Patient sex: M
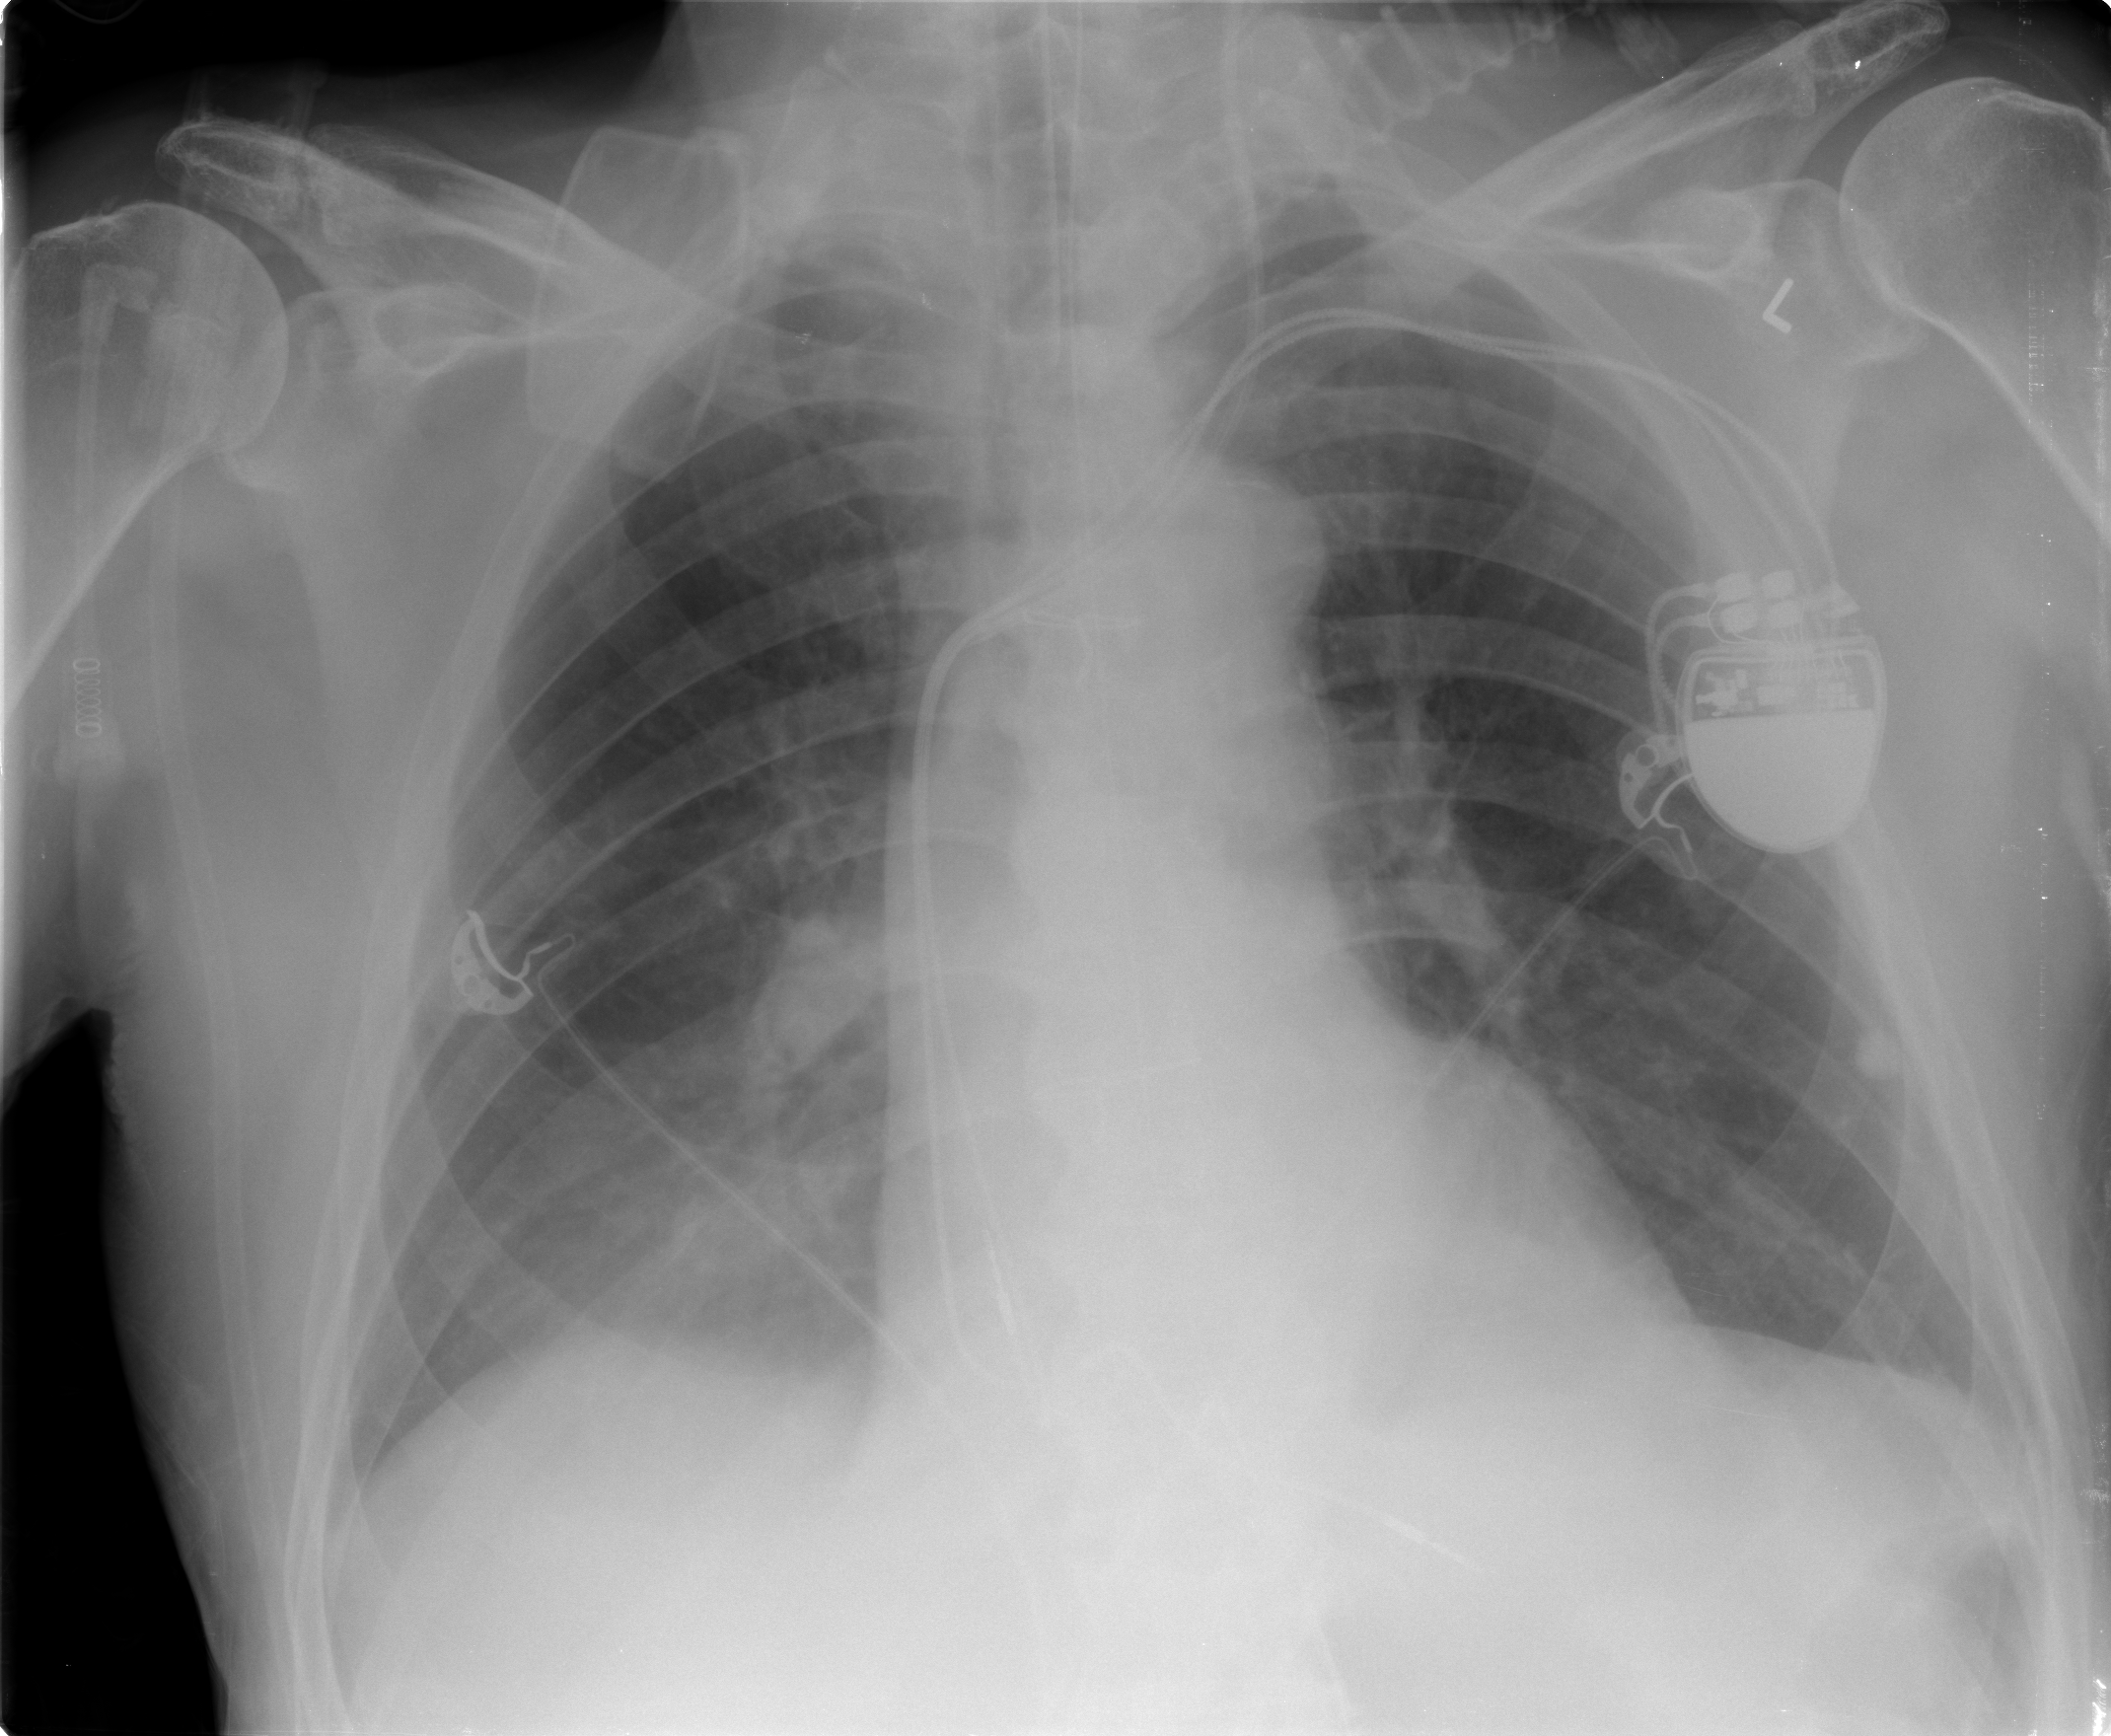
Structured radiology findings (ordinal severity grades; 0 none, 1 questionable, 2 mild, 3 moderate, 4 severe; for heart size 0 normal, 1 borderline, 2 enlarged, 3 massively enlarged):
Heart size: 2
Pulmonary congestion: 3
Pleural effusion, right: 2
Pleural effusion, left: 2
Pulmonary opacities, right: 0
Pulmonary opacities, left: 2
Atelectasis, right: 0
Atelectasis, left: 2